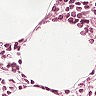
Metastatic tissue present: no